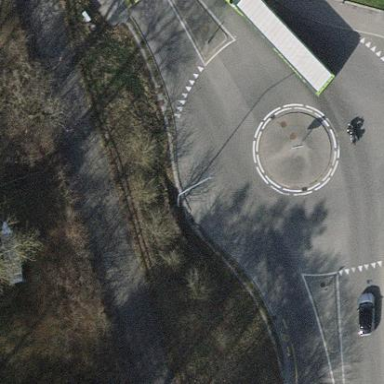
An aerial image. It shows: Secondary road made of asphalt leading to roundabout.